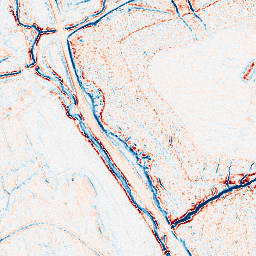
Category: edge_preserving
Decomposition family: anisotropic_diffusion
Decomposition parameters: iterations: 5
kappa: 100
gamma: 0.2
Upsampling method: bicubic
Upsampling parameters: scale: 2
Upsampling scale: 2